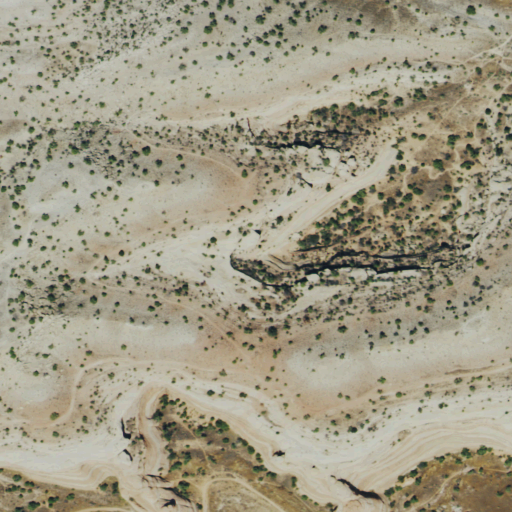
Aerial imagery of valley in Colorado named East Fork Pollock Canyon containing shrub and evergreen forest